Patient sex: F
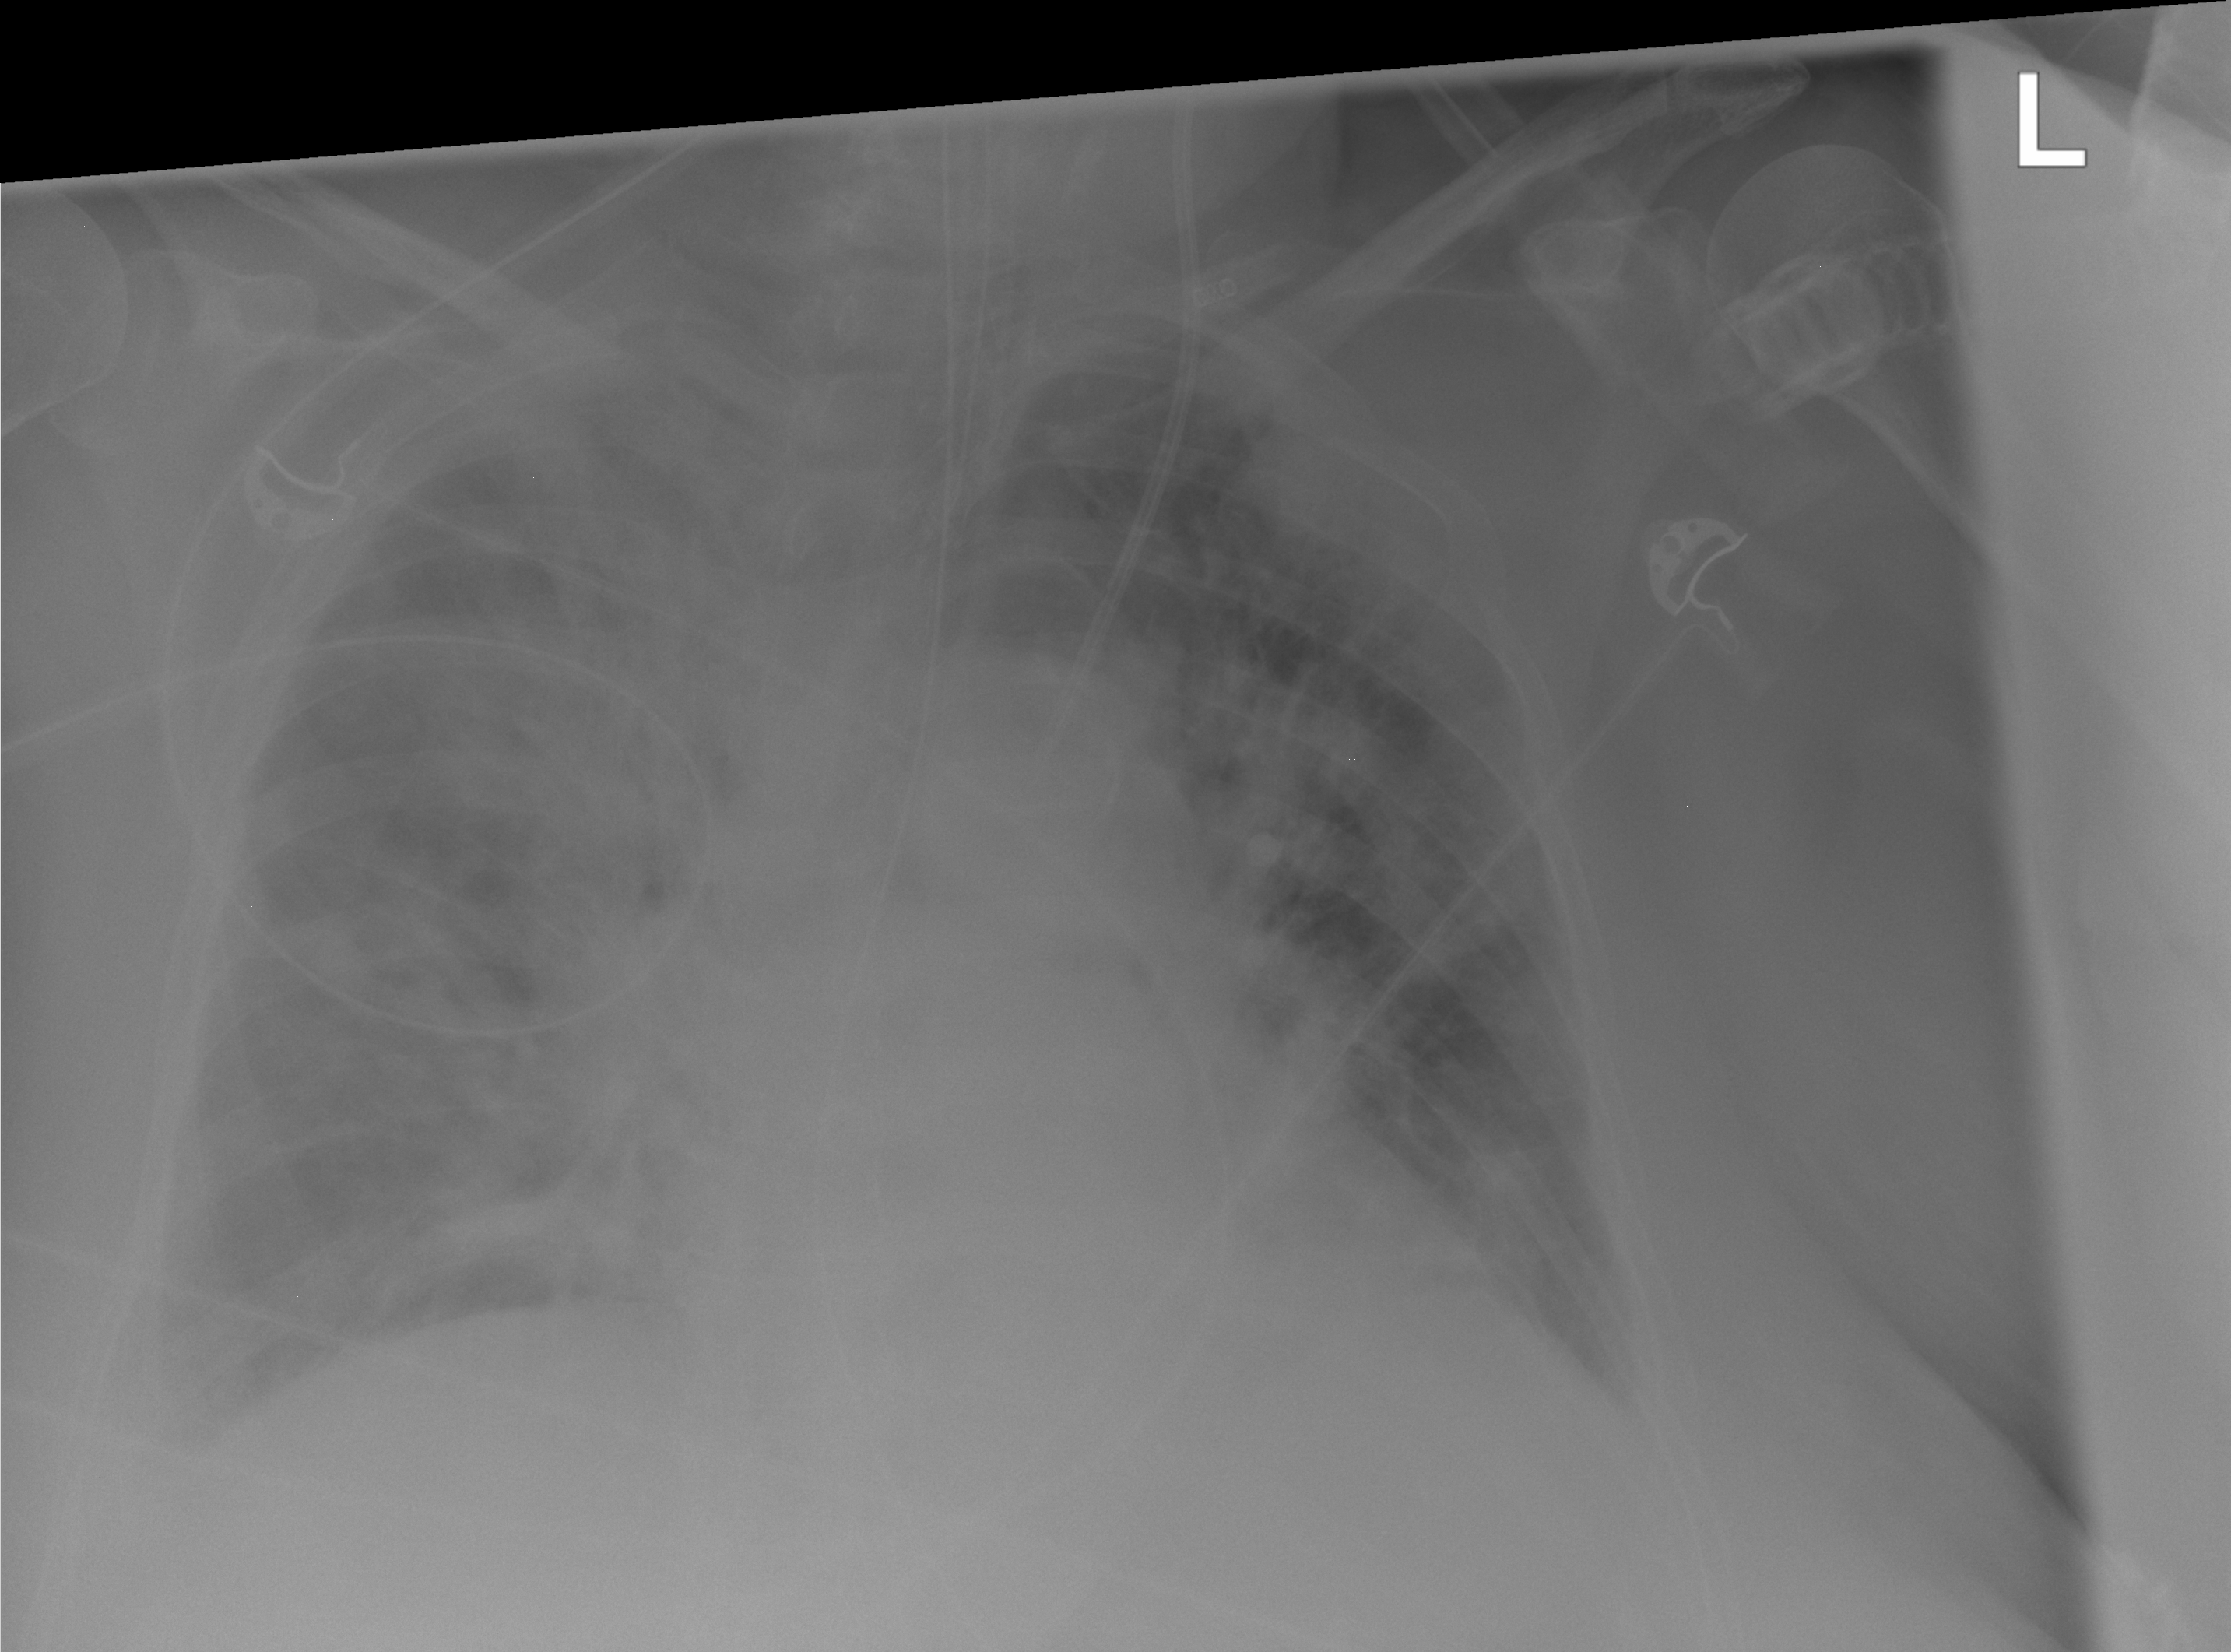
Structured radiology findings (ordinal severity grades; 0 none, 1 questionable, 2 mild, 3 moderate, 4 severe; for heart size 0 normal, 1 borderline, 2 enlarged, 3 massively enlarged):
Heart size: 2
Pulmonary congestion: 3
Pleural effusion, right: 2
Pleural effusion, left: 2
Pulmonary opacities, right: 3
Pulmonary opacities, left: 2
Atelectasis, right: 2
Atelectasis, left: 2